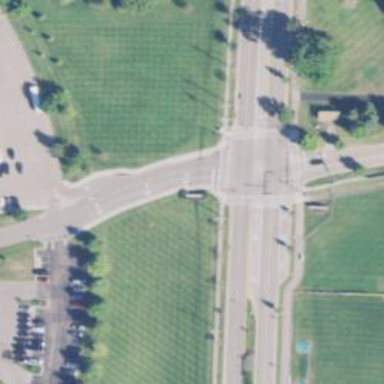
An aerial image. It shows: Crossing on footway.